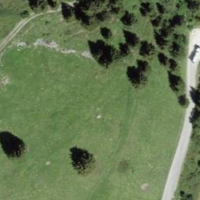
EUNIS habitat code: 26
Species observed at this site:
Lanius collurio